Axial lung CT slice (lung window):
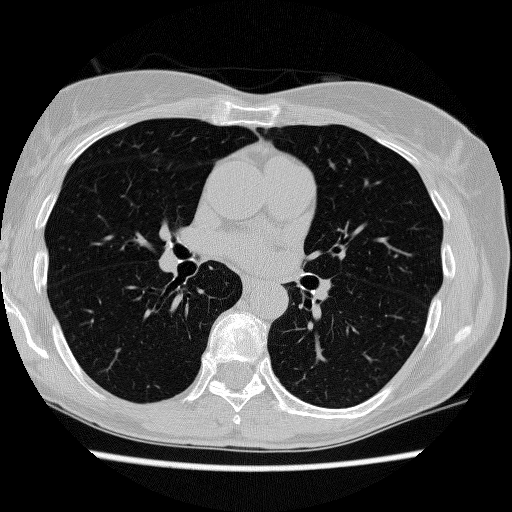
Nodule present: no